Question: I have a fragment with a 'EditText' and when I show the keyboard for write the 'EditText' doesn't show completely.
I have this in the fragment but doesnt work:
'''
getActivity().getWindow().setSoftInputMode(WindowManager.LayoutParams.SOFT_INPUT_STATE_VISIBLE | WindowManager.LayoutParams.SOFT_INPUT_ADJUST_RESIZE);
'''
Any idea?

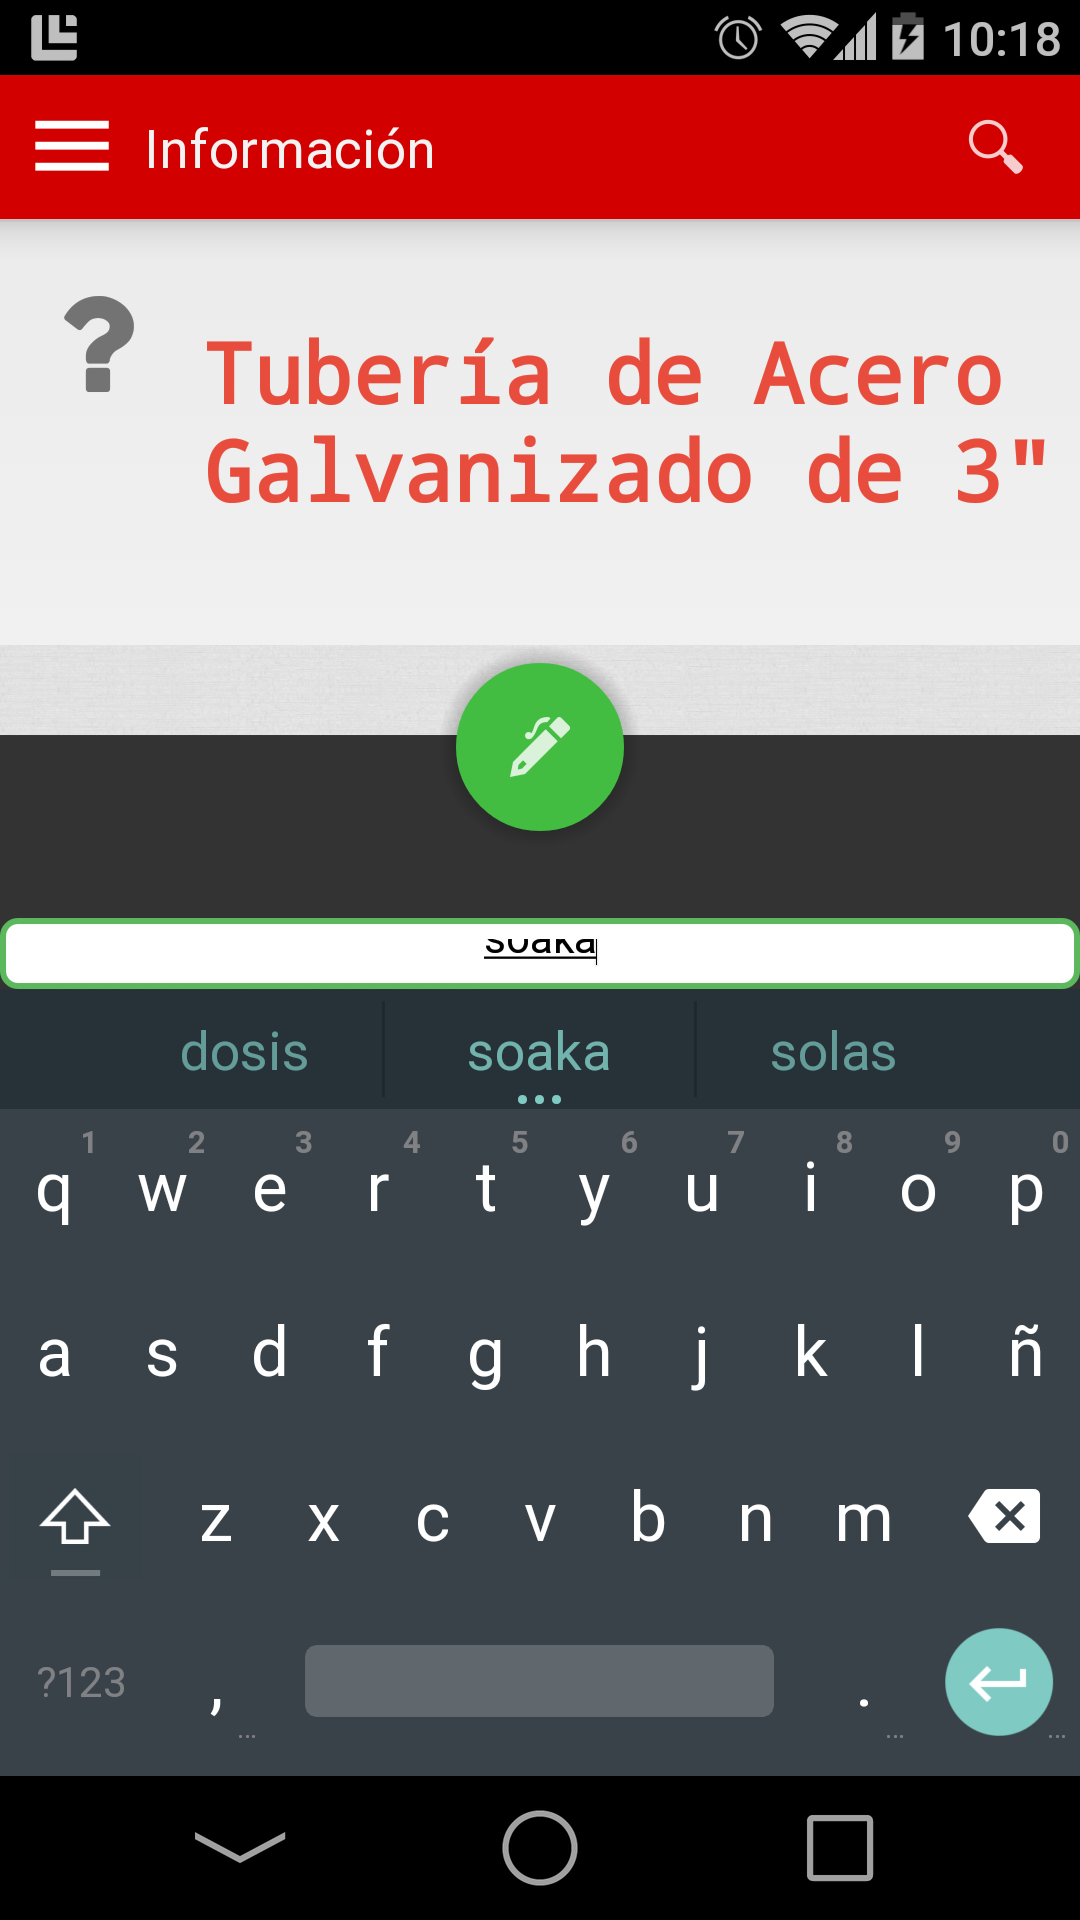
Answer: Just add
'''
android:windowSoftInputMode="adjustPan"
'''
in your 'AndroidManifest.xml'
and you can see more about the parameters <URL>